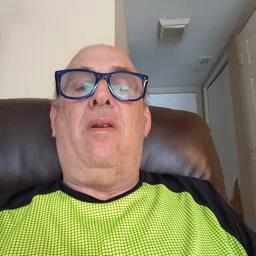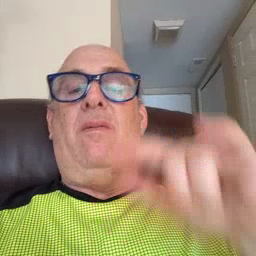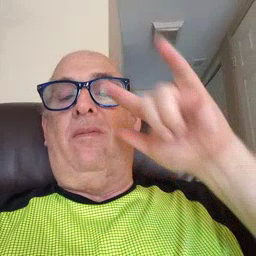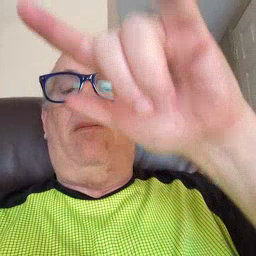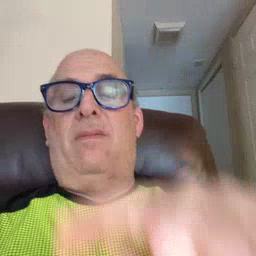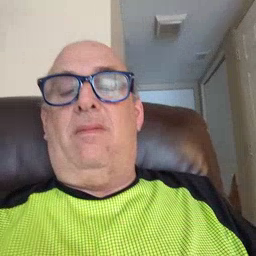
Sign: airplane